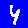
Digit: 4